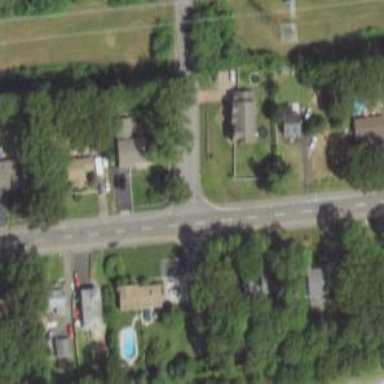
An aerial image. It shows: Road with stop sign.